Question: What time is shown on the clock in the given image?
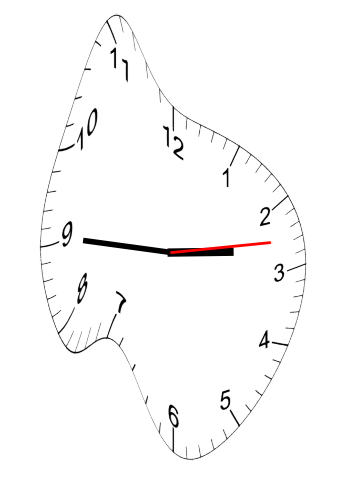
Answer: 02:45:13